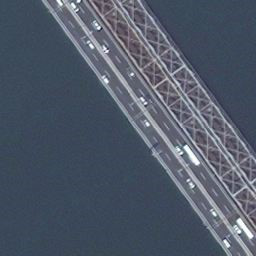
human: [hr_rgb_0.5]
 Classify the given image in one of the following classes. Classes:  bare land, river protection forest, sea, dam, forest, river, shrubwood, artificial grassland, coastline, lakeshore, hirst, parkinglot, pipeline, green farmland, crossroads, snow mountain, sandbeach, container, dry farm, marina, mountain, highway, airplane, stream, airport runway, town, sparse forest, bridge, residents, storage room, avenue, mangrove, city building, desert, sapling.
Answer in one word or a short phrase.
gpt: bridge